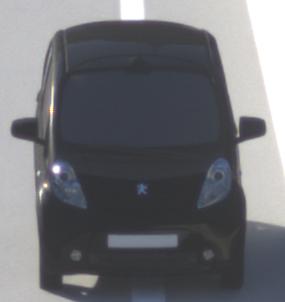
Make: Peugeot
Model: iOn
Detailed model: iOn
Model produced from: 2010/12
Model produced until: 2013/02
Doors: 5
Color: black
Road condition: dry road
Daytime: sunrise or sunset
Contrast: medium contrast